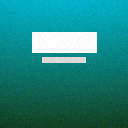
Screen state: on